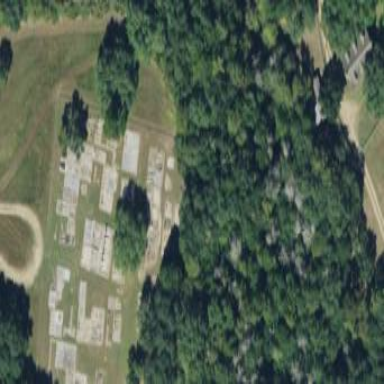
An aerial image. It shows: Cemetery.